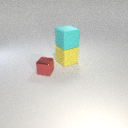
small red metal cube in front of large yellow rubber cube